Interaction volume radius: 5 \u00c5
Interaction volume height: 20 \u00c5
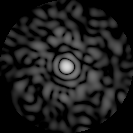
Disorder parameter: 0.868